Field crop: maize
Growth stage: 1
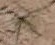
Species: salsola